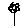
Label: flower